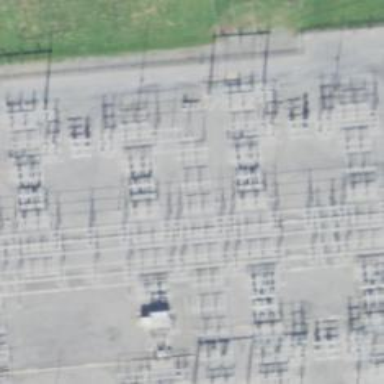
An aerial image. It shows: Switch used for power control.